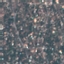
Land use / land cover: Residential